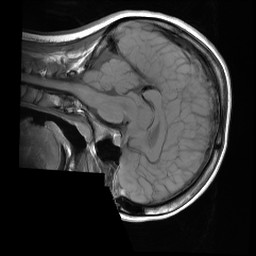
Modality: T1w
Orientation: sagittal
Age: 22
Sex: female
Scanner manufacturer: ge
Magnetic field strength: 3 T
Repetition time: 0.663 s
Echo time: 0.01529 s